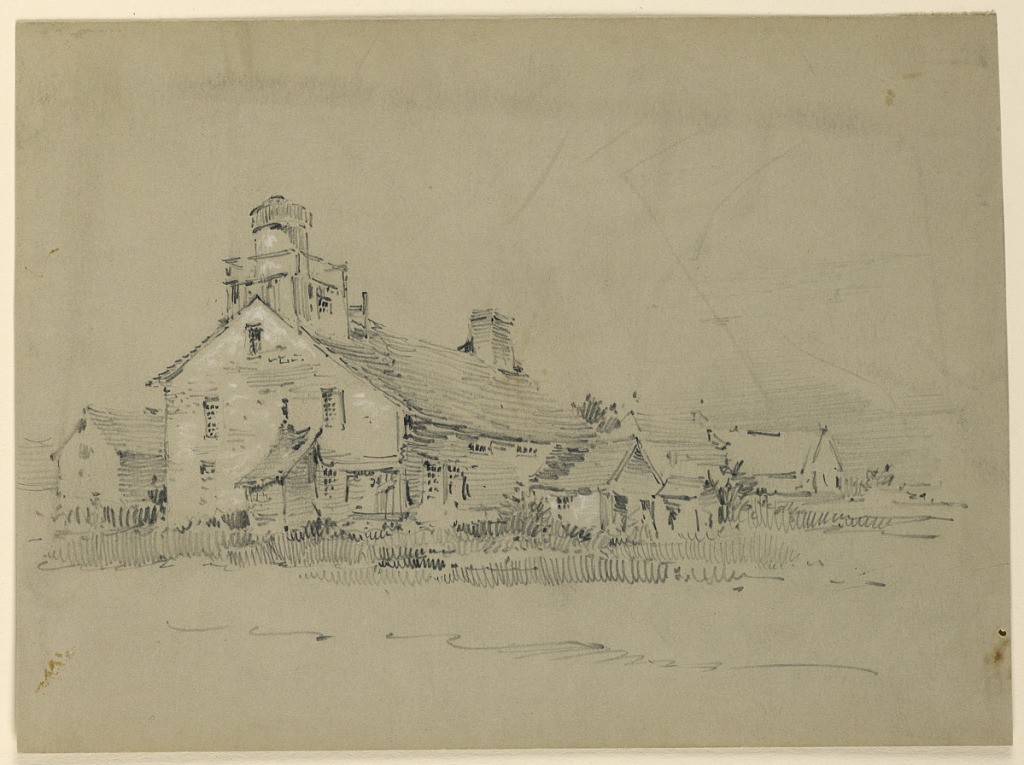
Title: Farmhouse
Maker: Arnold William Brunner, American, 1857–1925
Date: ca. 1883
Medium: Graphite and white heightening on grey paper
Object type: Drawing
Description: Large farmhouse, left; grass, foreground. Houses receding into the distance, right.